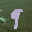
Label: 9